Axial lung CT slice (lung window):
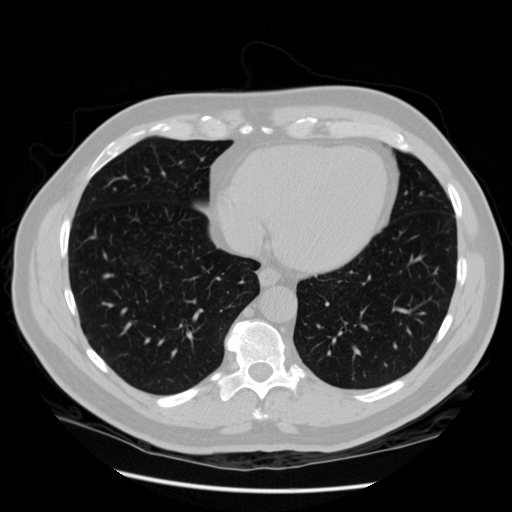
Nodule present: no